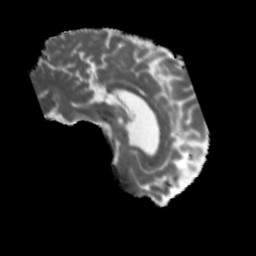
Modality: MD
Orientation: sagittal
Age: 43
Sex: male
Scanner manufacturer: siemens
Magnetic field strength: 3 T
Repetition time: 5.47 s
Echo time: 0.0854 s